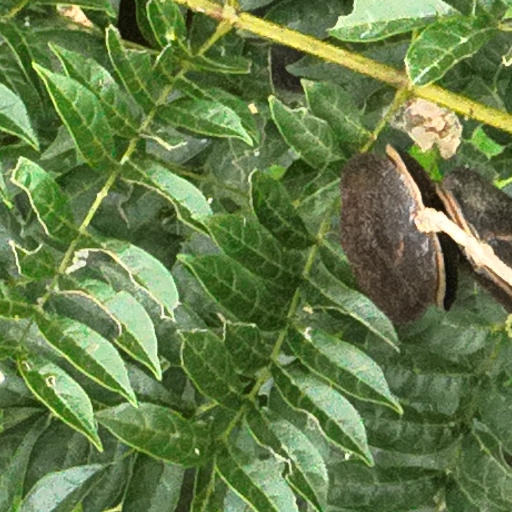
Species: Jacaranda copaia
GBIF accepted scientific name: Jacaranda copaia
Crown area (m\u00b2): 54.45